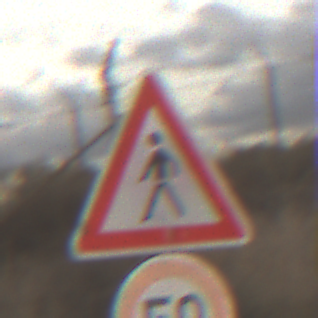
Verkehrszeichen: FussgaengerRechts
Zusatzzeichen unten: Geschwindigkeit50
Umgebung: Outdoor, RoadRail
Tageszeit: SunriseSunset
Wetter: PartlyCloudy
Licht: Natural
Jahreszeit: NotSpecified
Kontrast: LowContrast